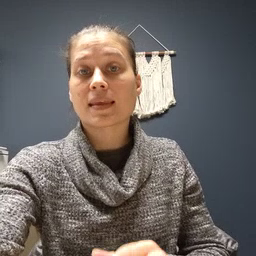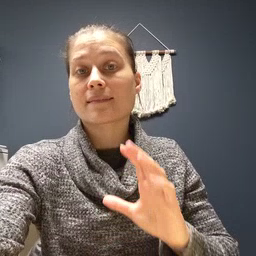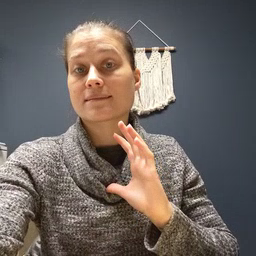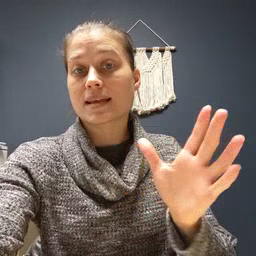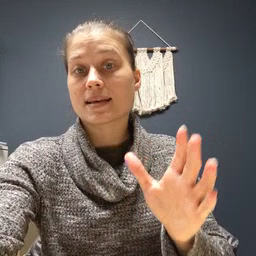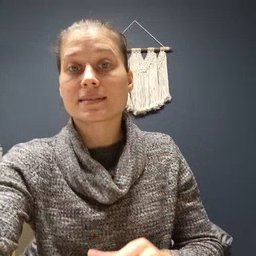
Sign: fine